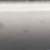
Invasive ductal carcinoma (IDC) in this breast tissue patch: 0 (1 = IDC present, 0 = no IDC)